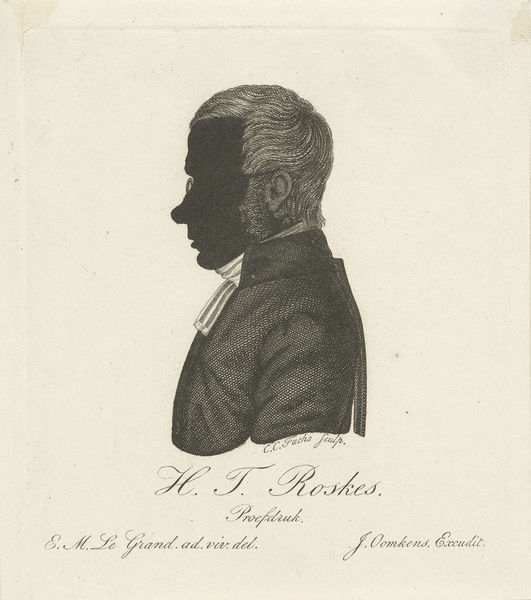
Titel: Silhouetportret van Henri Theodore Roskes
Künstler: Carl Cristiaan Fuchs
Standort: Amsterdam
Institution: Rijksmuseum
Schlagwörter: homme, cheveux, costume, profile, costard, papillion, orielles